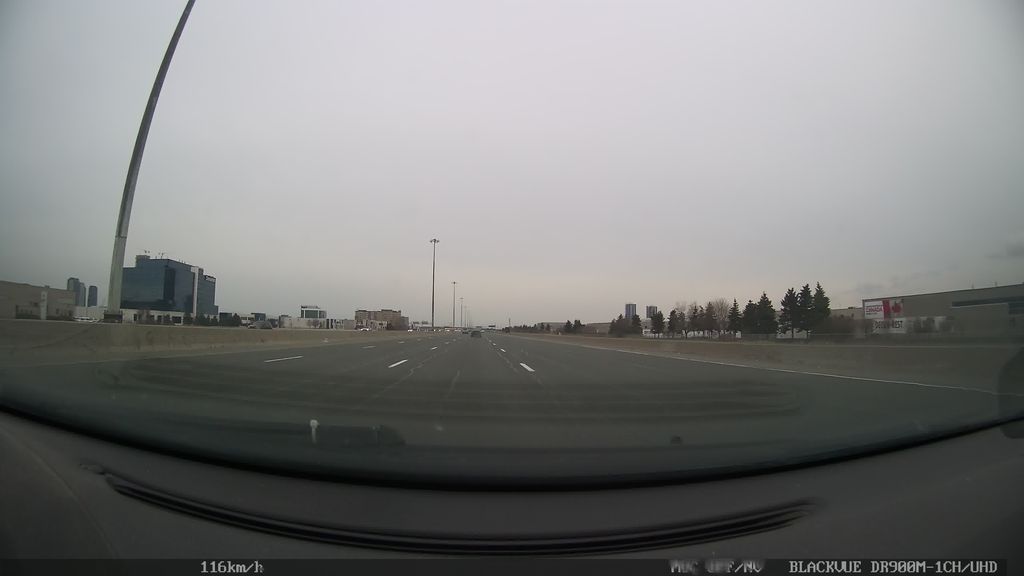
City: toronto